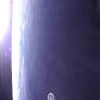
Label: sunburn